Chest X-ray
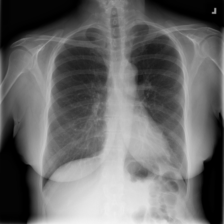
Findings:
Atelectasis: negative
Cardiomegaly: negative
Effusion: negative
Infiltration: positive
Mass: negative
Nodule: negative
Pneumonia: negative
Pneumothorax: negative
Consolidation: negative
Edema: negative
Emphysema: negative
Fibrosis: negative
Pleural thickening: negative
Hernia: negative